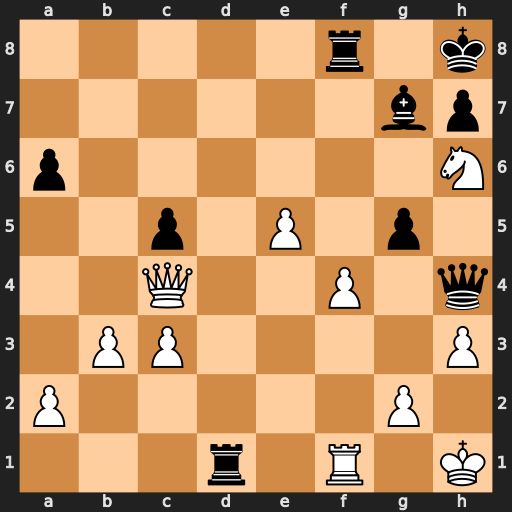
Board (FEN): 5r1k/6bp/p6N/2p1P1p1/2Q2P1q/1PP4P/P5P1/3r1R1K
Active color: w
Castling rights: -
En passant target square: -
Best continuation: Qg8+ Rxg8 Nf7#